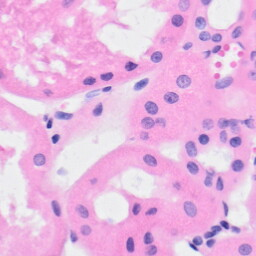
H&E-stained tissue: Kidney